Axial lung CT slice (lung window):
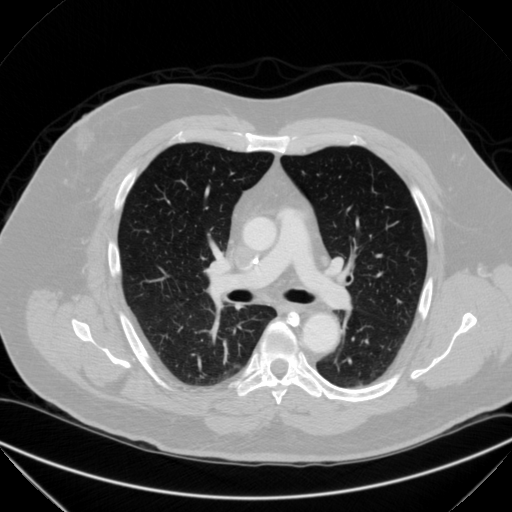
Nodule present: no